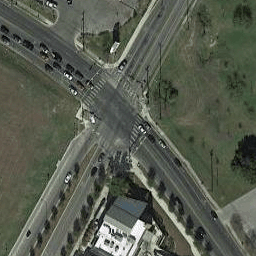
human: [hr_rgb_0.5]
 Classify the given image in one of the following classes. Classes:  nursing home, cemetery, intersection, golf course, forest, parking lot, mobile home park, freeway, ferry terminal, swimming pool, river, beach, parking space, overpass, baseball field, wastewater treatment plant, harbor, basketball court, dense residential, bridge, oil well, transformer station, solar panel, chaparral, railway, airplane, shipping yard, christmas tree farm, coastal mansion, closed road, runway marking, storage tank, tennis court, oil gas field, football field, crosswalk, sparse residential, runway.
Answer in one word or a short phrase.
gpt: intersection